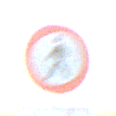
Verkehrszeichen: VerbotFussgaenger
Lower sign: RichtungsangabeDurchPfeile3
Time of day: SunriseSunset
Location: Outdoor (Nature)
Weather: Clear
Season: NotSpecified
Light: Natural